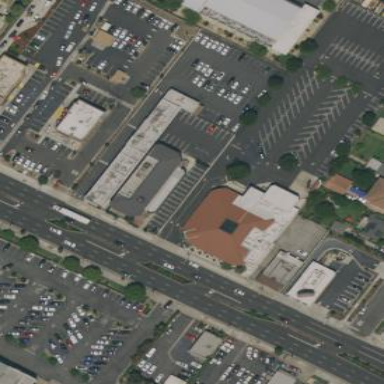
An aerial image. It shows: Commercial building.